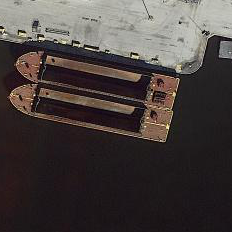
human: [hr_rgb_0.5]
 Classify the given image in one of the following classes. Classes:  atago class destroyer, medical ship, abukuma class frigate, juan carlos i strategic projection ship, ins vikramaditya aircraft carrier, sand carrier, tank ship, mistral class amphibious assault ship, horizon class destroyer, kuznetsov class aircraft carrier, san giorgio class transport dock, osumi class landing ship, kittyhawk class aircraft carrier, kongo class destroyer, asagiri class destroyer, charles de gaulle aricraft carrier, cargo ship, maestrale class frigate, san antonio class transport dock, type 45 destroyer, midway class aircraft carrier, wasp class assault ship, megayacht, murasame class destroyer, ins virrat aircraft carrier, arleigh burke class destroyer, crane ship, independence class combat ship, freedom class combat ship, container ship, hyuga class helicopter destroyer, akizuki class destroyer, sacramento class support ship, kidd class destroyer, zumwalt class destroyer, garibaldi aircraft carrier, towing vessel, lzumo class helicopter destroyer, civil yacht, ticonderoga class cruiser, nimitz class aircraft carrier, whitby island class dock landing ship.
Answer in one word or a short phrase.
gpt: Sand carrier